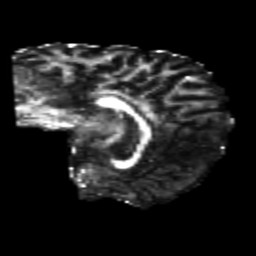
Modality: FA
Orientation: sagittal
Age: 24
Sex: male
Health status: healthy
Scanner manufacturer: philips
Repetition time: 7.478 s
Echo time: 0.08753 s